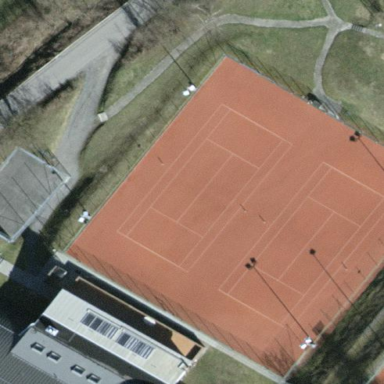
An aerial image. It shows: Tennis court on pitch designated for leisure land.